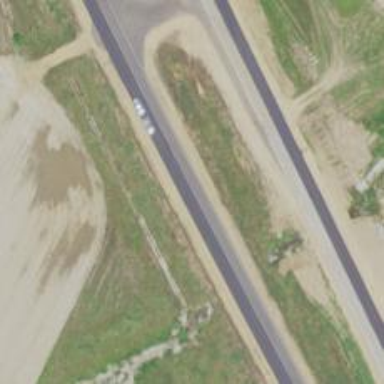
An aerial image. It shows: Primary highway with asphalt surface and dual carriageway.